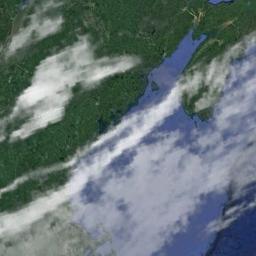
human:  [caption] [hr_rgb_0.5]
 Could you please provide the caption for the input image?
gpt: The stratus clouds are located above the sea and the land covered by dense vegetation .

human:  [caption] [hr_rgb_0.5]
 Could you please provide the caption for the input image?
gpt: The white cloud is above green land and blue sea .

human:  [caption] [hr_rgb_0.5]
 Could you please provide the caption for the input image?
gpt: White clouds on green land and blue sea .

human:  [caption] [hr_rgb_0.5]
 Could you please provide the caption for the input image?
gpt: There is a thick cloud and a thin cloud on the sea .

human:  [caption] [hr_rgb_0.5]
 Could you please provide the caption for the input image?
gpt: There are some gauzy clouds over a sea shore .